Question: When I add a cfinput type="datefield", the ColdFusion CFIDE/scripts are interfering another div on the page.
> Good:
The code:
'''
<aside id="sideLeft">
<--- CMS generated --->
<div class="ktcssmenu thenav_ff_green"><div class="ktvertical ktopts_showtimeout_100 ktopts_hidetimeout_100 ktopts_imgreplace_no ktopts_imgreplacestyle_img ktopts_imgdir_ ktopts_imgnames_">
<ul class='lev1 clearfix'><li class="lev1 pos1 lev1_pos1 first lev1_first"><a href="/hr/index.cfm" class="lev1 pos1 lev1_pos1 first lev1_first" target="_self">Human Resources Home</a></li>
<li class="lev1 pos2 lev1_pos2 last lev1_last"><a href="http://www.blah.com/hr" class="lev1 pos2 lev1_pos2 last lev1_last" target="_new">Public Site</a></li>
</ul></div></div>
<--- regular non-CMS code --->
<div class="gspecial">
Restricted Access
<a href="url.cfm">New Hire Forms</a>
<a href="url.cfm">Jobs / Employment Admin</a>
<a href="url.cfm">Eligibility Lists Admin</a>
</div>
...
'''
The CSS:
'''
#sideLeft {
float: left;
width: 230px;
margin-left: -100%;
position: relative;
padding: 10px 10px 10px 10px;
background-color: #f5f5f5;
border: 1px solid #d5d5d5;
}
/* test */
.thenav_ff_green {
border: dashed 5px #990000;
}
.gspecial {
border: dotted 5px #003333;
}
'''
---
The website is using a CMS, and I cannot edit much within the "green"
pre-packaged Navigation.
The ColdFusion CFIDE/script causing my headache is /CFIDE/scripts/ajax/ext/adapter/yui/ext-yui-adapter.js
I have tried various CSS clearing and floating.
I am willing to try anything again. Thanks.
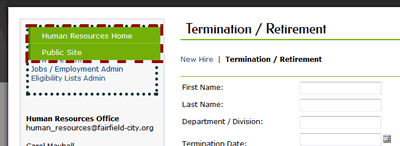
Answer: I feel the best solution would be to not use cfinput, and instead try something like this:
<URL>
Then you'll have much more control over the styling, and functionality as it's something you can actually edit, rather than just receiving whatever rolled in js/css cfinput gives you.
otherwise you might just have to use firebug to find what exactly is causing the issue to add in some extra css to fix it.
CSS bugs like this are tricky to debug without having an example page to play with. Any way you can simmer this down to a page you can share with us?